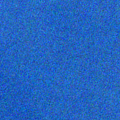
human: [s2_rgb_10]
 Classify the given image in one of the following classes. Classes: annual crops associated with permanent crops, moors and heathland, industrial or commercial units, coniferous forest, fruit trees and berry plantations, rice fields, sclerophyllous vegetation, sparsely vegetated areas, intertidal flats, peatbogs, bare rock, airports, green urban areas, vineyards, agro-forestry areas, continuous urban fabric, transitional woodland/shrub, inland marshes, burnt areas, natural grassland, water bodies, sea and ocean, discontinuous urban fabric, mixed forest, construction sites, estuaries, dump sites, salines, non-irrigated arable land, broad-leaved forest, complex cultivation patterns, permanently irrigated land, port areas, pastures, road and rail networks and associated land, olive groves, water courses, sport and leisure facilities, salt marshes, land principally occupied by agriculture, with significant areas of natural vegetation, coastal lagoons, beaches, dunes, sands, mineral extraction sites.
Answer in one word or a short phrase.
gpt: sea and ocean